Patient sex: F
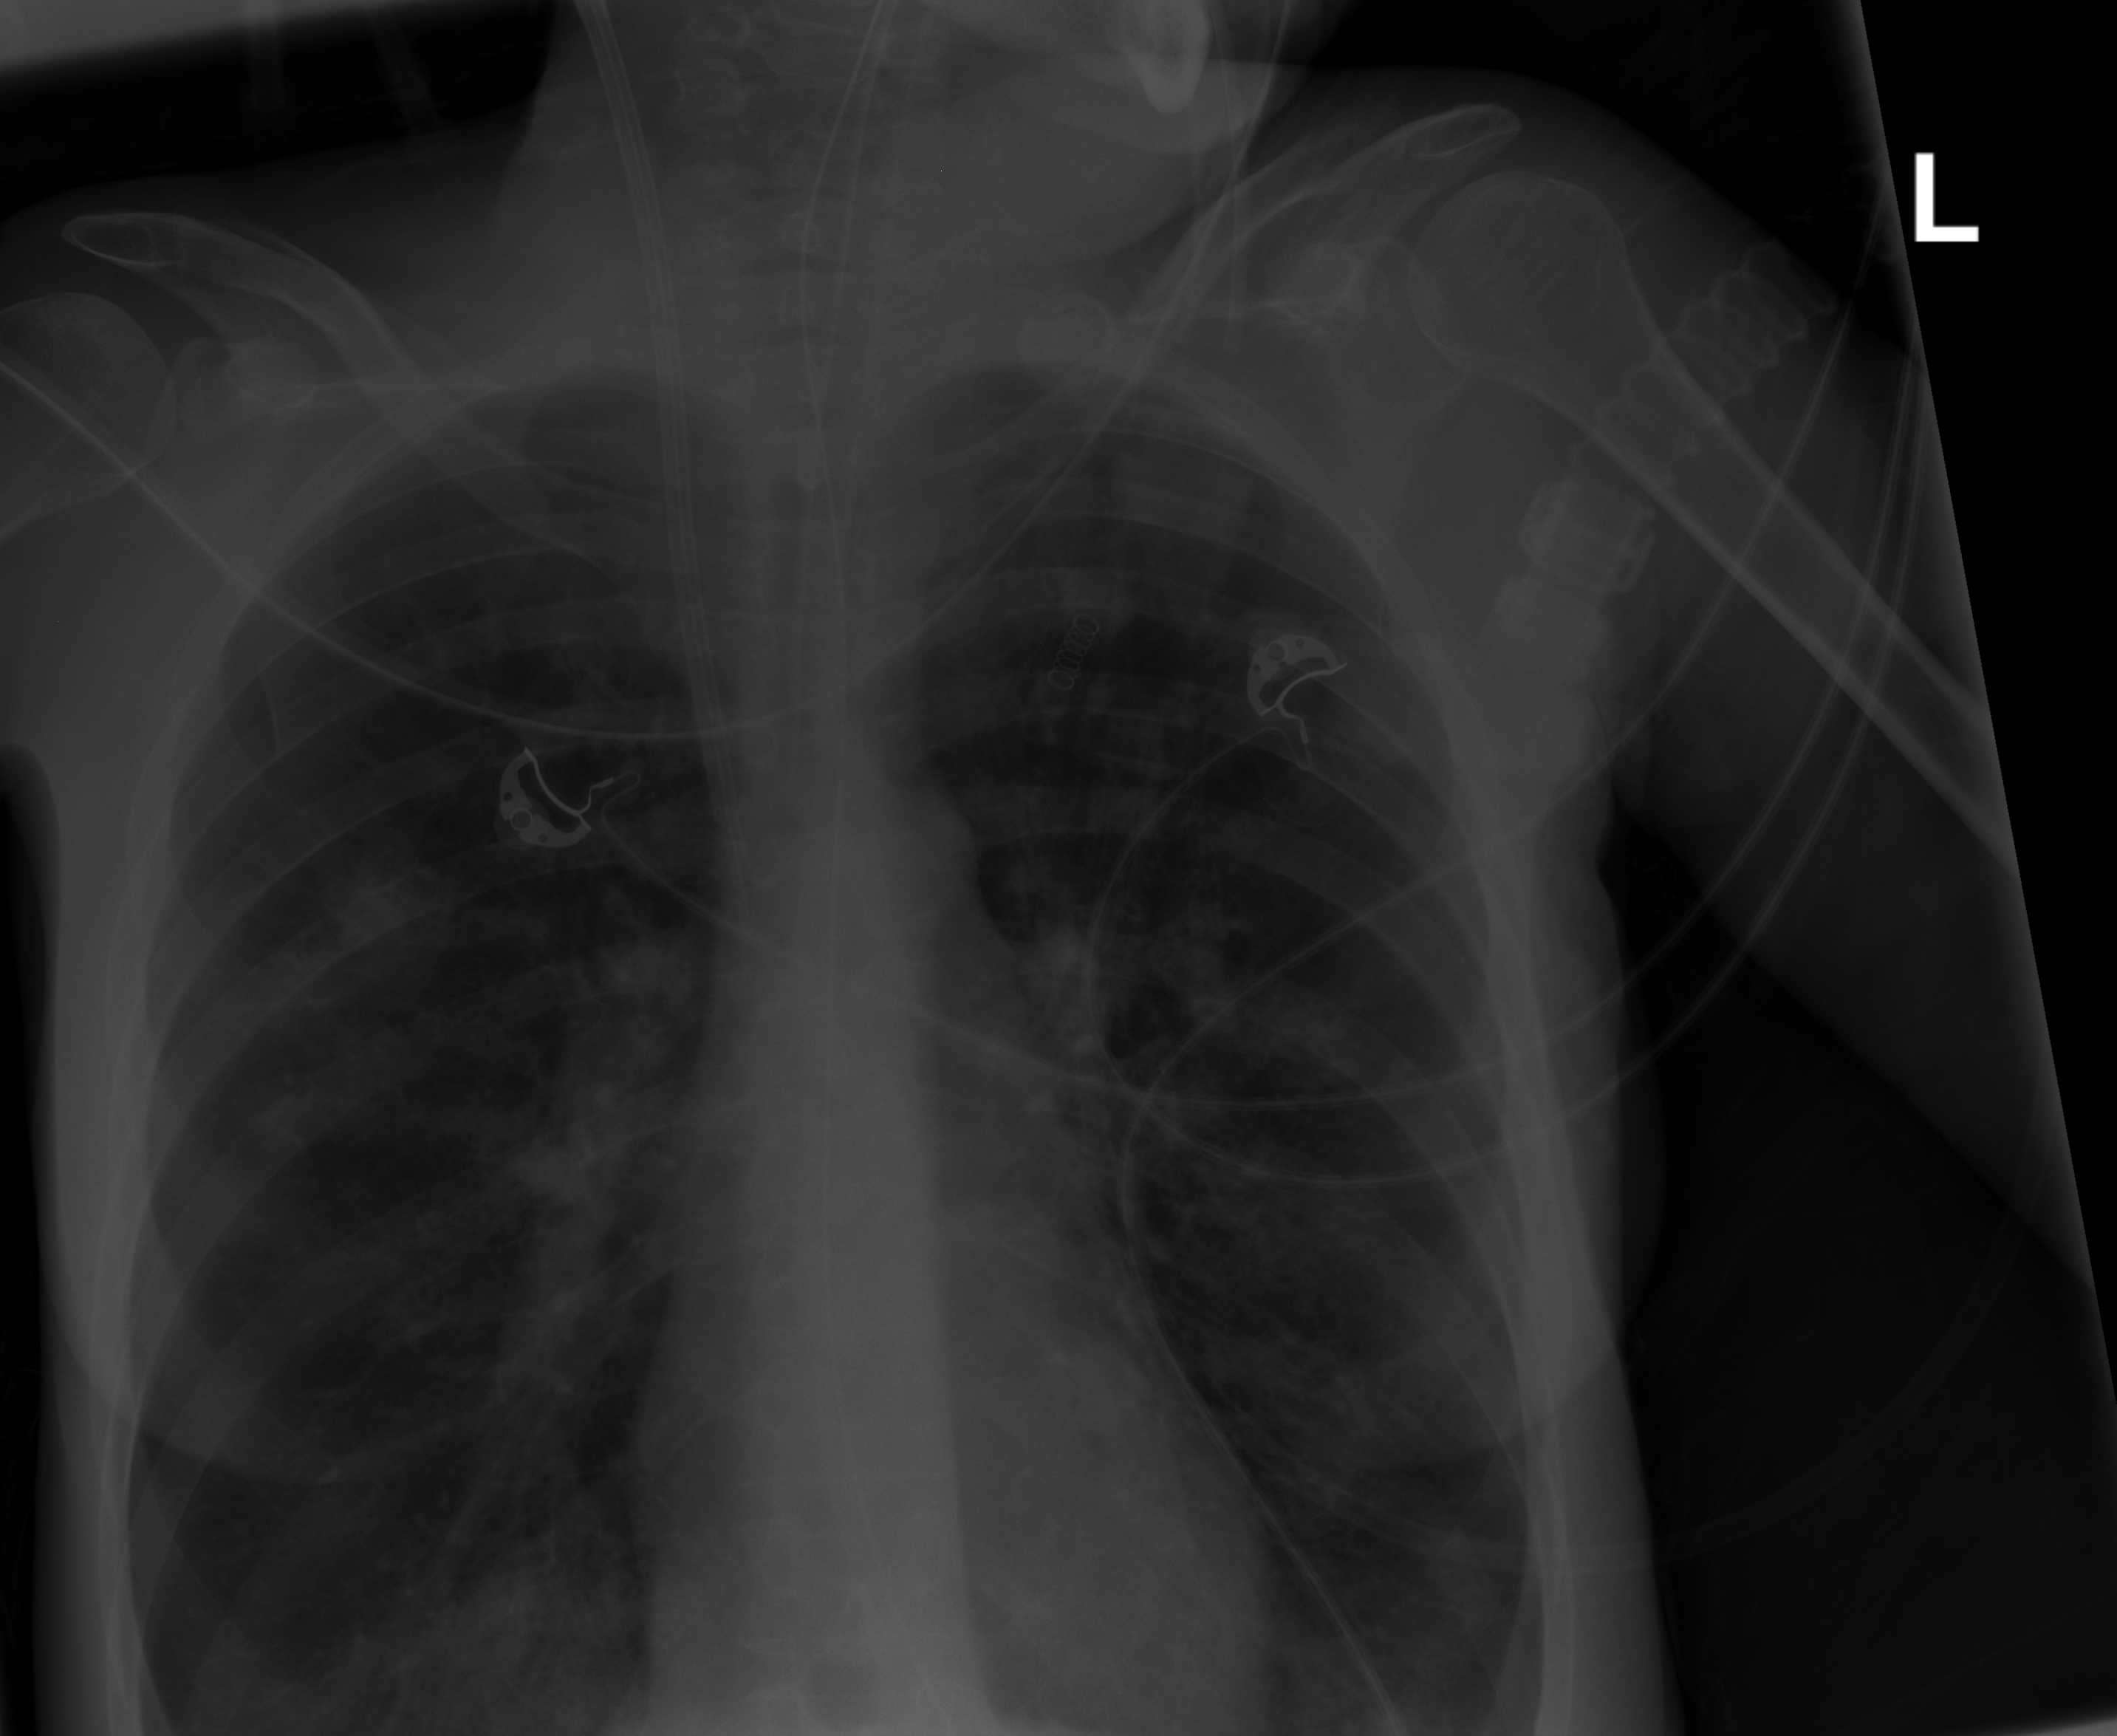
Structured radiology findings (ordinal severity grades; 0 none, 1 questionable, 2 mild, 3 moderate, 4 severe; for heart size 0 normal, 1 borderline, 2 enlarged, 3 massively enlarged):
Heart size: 0
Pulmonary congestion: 2
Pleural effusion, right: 0
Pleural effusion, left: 0
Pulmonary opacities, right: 2
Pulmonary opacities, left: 1
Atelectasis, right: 2
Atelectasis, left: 2